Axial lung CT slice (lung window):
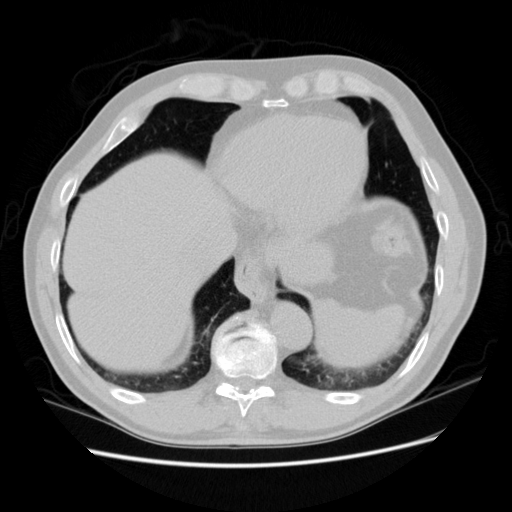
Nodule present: no